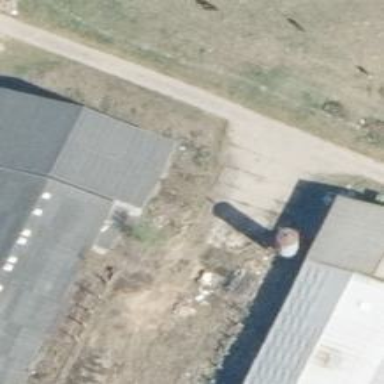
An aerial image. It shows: Farm auxiliary building.